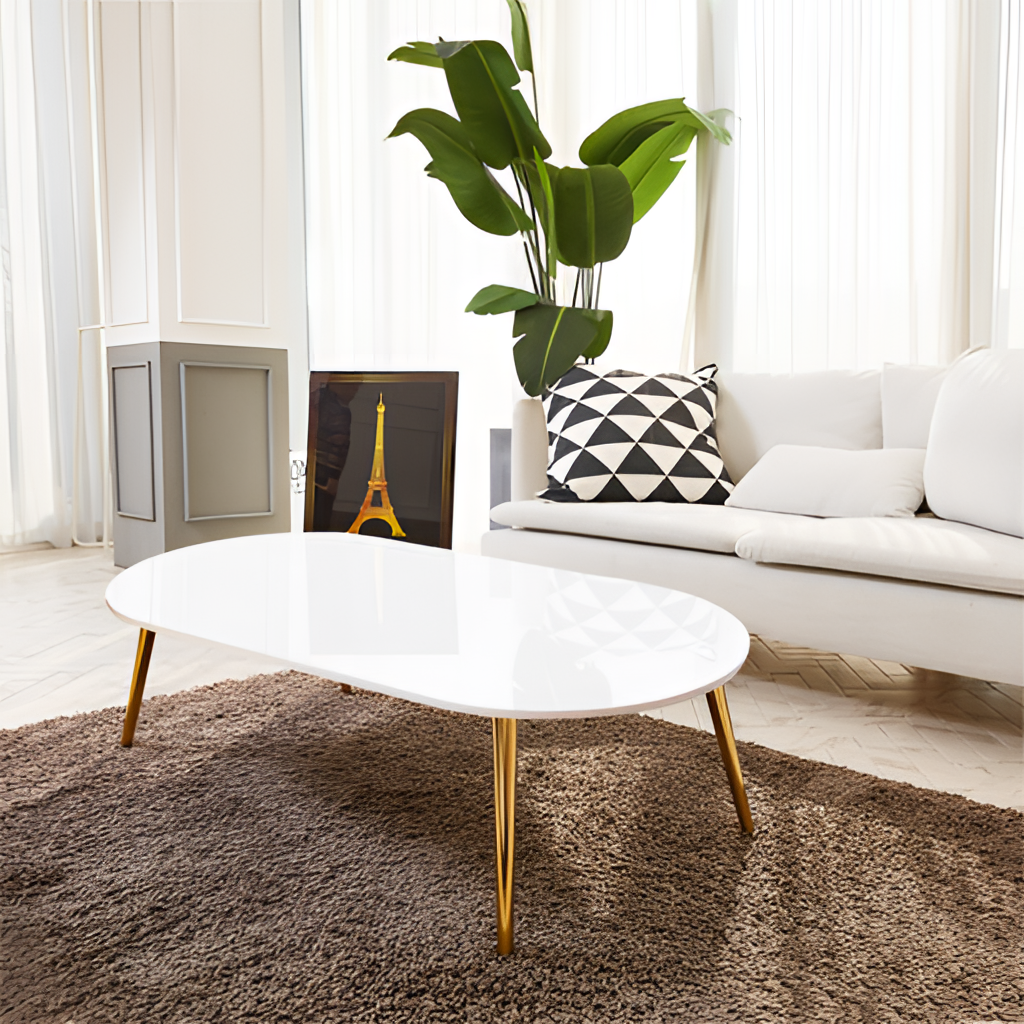
living room, white laminate coffee table, modern, white curtain wallpaper, with solid pattern, wood flooring, with herringbone pattern